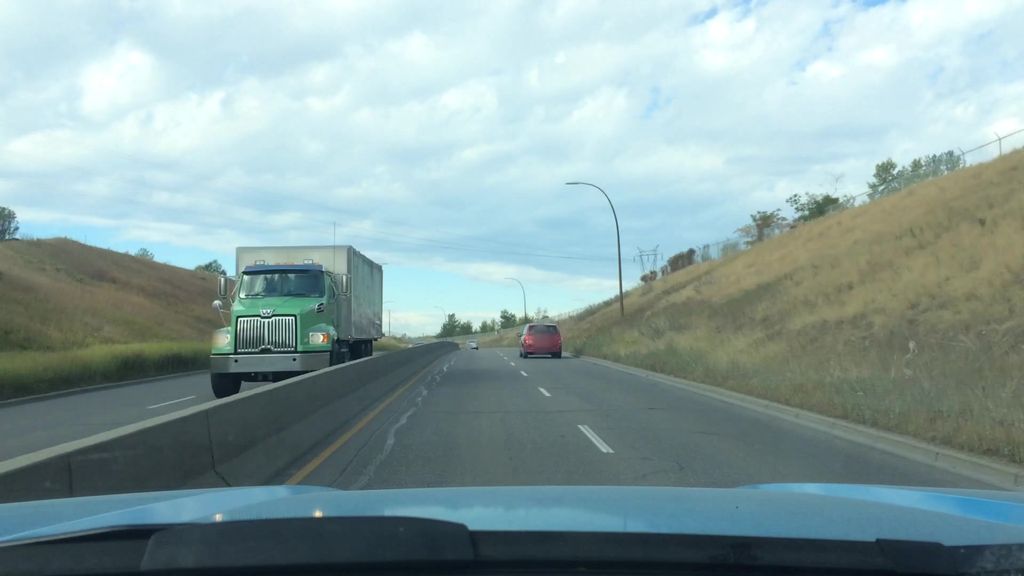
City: calgary